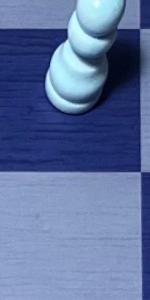
Label: Empty